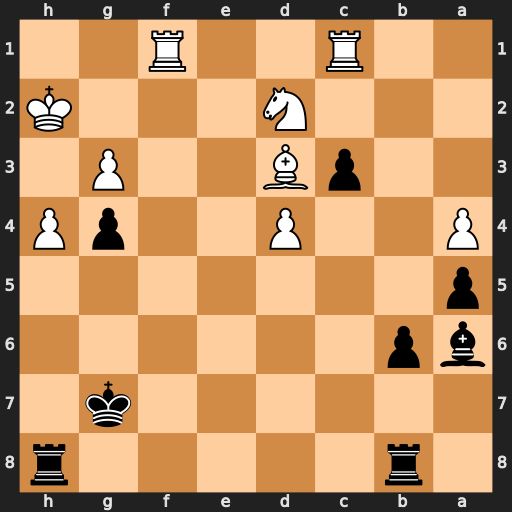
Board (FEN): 1r5r/6k1/bp6/p7/P2P2pP/2pB2P1/3N3K/2R2R2
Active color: b
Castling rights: -
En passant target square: -
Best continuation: Bxd3 Rxc3 Bxf1